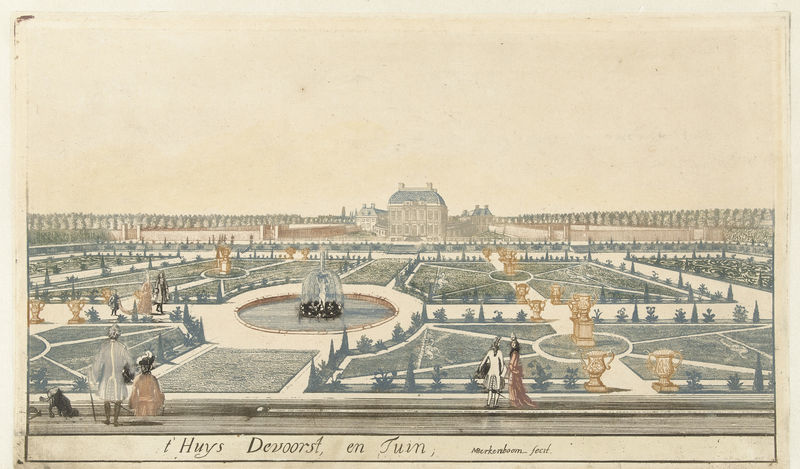
Titel: Gezicht op Huis de Voorst
Künstler: Martinus Berkenboom
Standort: Amsterdam
Institution: Rijksmuseum
Schlagwörter: himmel, mann, wasser, frauen, grün, landschaft, menschen, frau, männer, zeichnung, anlage, gebäude, haus, park, rasen, schloss, ebene, horizont, weite, wege, wiesen, gold, paar, brunnen, garten, springbrunnen, schrift, gehstock, mauer, figuren, panorama, krüge, mauern, beete, fontaine, parklandschaft, lustwandeln